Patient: sex F, age 60
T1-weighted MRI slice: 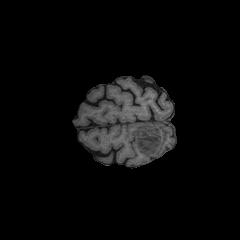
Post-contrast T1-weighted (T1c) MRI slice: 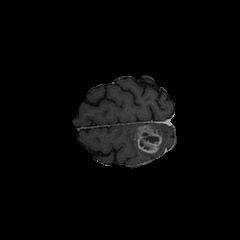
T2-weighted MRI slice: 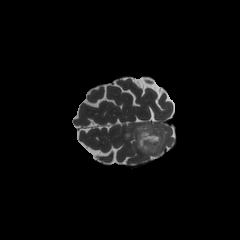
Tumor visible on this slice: yes
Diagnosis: Glioblastoma, IDH-wildtype
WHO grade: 4